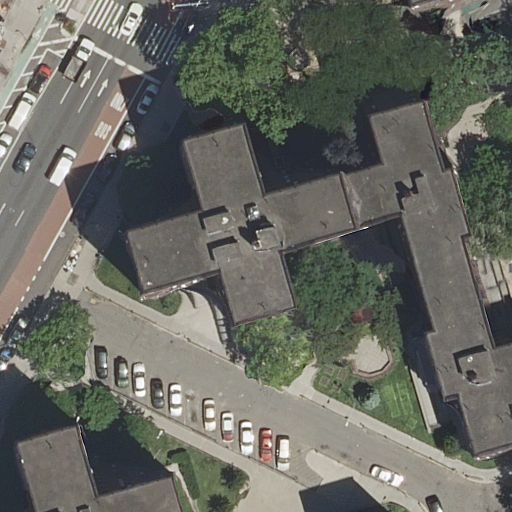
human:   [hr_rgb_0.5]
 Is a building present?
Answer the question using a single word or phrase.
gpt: yes

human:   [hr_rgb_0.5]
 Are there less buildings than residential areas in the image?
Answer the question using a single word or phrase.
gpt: no

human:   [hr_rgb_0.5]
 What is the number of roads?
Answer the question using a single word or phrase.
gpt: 13

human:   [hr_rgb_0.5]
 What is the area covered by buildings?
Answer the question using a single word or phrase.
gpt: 3397m2

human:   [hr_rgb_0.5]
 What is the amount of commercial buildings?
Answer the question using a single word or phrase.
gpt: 0

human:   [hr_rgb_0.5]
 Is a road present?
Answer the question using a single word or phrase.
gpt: yes

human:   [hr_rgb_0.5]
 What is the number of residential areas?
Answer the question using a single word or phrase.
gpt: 1

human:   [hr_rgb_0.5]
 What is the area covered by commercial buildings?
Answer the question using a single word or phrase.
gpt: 0m2

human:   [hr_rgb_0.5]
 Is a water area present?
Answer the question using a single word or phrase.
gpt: no

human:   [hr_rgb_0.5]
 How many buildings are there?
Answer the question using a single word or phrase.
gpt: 4

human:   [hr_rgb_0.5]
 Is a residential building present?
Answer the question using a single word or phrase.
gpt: yes

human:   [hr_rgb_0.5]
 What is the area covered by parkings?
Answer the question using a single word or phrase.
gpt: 301m2

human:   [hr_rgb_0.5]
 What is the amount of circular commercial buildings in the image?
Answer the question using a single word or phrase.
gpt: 0

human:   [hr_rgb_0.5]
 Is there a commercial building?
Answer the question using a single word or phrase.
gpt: no

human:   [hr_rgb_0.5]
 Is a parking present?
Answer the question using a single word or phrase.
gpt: yes

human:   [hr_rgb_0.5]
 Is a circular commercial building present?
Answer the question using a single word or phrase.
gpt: no

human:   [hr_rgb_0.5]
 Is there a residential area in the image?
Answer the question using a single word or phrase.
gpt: yes

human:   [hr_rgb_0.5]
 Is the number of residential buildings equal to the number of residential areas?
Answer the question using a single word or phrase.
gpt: no

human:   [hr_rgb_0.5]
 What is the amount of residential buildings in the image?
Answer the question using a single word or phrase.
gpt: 4

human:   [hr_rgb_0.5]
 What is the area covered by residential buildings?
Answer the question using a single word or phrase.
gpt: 3397m2

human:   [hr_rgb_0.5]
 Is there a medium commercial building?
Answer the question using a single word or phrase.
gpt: no

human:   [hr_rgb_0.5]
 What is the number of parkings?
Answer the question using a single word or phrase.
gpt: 1

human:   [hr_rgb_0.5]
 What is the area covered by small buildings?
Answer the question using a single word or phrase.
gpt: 0m2

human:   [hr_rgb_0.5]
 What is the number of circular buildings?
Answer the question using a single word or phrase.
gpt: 0

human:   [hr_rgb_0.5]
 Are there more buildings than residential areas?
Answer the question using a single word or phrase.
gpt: yes

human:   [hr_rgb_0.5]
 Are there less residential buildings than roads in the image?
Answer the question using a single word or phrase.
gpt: yes

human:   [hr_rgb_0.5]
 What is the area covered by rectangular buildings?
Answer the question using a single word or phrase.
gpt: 0m2

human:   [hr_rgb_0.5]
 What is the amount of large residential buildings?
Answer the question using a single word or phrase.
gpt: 3

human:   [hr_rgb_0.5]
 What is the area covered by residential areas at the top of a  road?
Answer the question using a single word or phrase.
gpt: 0m2

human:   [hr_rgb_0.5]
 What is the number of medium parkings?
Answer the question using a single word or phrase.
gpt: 1

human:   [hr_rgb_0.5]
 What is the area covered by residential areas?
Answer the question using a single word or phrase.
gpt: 8560m2

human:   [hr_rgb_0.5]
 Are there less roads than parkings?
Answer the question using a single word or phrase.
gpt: no

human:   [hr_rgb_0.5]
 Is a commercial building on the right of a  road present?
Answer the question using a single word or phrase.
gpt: no

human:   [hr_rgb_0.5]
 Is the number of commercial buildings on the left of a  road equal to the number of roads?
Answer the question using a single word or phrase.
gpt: no

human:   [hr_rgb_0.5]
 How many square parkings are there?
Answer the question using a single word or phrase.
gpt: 0

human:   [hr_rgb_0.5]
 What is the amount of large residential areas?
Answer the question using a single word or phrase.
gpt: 1

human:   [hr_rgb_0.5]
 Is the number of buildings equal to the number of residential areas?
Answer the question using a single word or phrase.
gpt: no

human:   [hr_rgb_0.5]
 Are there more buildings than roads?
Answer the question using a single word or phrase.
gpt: no

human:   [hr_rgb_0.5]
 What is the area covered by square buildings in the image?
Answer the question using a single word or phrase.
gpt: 0m2

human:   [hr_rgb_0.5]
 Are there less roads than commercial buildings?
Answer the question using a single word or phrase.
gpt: no

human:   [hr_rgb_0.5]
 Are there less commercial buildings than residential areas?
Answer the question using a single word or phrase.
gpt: yes

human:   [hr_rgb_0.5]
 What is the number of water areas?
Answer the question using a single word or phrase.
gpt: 0

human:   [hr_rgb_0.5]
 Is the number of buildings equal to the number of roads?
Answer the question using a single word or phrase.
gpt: no

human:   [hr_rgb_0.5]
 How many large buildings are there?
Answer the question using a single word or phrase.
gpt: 3

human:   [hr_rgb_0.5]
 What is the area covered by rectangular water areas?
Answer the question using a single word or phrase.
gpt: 0m2

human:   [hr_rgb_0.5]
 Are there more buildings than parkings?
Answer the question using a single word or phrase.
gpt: yes

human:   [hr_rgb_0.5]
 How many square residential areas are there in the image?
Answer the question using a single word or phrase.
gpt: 0

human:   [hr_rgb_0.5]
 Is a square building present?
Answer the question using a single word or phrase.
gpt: no

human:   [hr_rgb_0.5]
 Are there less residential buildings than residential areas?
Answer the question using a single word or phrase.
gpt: no

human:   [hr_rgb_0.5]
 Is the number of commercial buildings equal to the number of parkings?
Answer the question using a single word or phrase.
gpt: no

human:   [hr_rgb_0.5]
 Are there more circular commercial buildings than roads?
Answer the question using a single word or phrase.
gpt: no

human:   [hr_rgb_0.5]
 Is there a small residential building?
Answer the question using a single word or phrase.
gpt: no

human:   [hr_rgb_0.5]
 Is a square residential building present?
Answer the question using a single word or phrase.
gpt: no

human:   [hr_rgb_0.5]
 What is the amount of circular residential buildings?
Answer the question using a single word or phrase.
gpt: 0

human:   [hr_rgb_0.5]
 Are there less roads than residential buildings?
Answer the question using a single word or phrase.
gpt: no

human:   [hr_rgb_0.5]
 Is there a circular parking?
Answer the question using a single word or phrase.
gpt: no

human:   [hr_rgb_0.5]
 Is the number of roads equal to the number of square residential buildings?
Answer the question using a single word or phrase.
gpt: no

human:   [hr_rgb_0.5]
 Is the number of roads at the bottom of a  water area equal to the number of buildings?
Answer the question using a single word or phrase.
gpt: no

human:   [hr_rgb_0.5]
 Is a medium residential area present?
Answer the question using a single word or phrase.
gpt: no

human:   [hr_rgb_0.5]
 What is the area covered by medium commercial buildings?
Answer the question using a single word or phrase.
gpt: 0m2

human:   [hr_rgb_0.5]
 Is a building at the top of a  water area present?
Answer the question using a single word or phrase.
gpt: no

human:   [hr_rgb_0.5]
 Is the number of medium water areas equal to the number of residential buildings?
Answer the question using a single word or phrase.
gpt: no

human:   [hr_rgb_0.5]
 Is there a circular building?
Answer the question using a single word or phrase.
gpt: no

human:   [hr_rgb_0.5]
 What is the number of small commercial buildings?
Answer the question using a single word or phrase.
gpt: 0